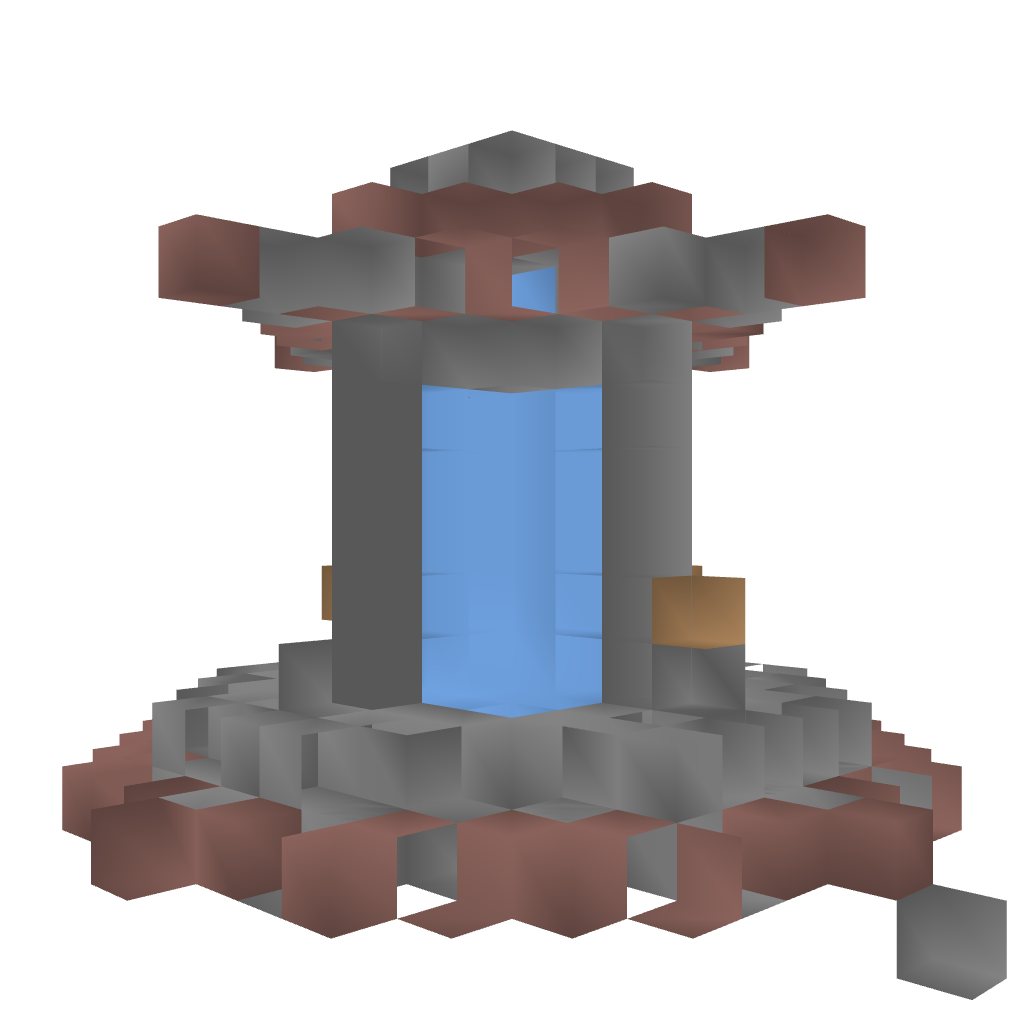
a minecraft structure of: Dyncraft Parkour Rank-Up Portal high quality